Question: I am working on magnific-popup gallery and trying to achieve gallery design as show in image below
So far i managed to make it look like as it is show in image. But it always show image from the first image irrespective of which mage we click in the image gallery.
here is the codepen example <URL>
I am not sure how to fix it so that it can start the sequence from image user click on and also hide left or right arrow it is first or last image in the galler
CODE
'''
<div id="gallery1" class="mfp-hide">
<div class="slide">
<div class="imgg"><img src="http://upload.wikimedia.org/wikipedia/commons/thumb/c/c5/Anthochaera_chrysoptera.jpg/800px-Anthochaera_chrysoptera.jpg" /> </div>
<div class="detailss">
<span class="d-title">This is the caption of the image along with some other information</span>
<span class="d-hr">Download</span>
<span class="d-date">01-01-2014</span>
</div>
</div>
<div class="slide">
<div class="imgg"><img src="http://upload.wikimedia.org/wikipedia/commons/thumb/f/f9/Water_Dolphin.jpg/800px-Water_Dolphin.jpg" /> </div>
<div class="detailss">
<span class="d-title">This is image two</span>
<span class="d-hr">Download</span>
<span class="d-date">02-02-2014</span>
</div>
</div>
<div class="slide">
<div class="imgg"><img src="http://i1232.photobucket.com/albums/ff372/Marcin_Gil/magnific%20example/flower1.jpg" /> </div>
<div class="detailss">
<span class="d-title">This is image three</span>
<span class="d-hr">Download</span>
<span class="d-date">03-03-2014</span>
</div>
</div>
</div>
<a href="#gallery1" class="open-gallery-link">
<img src="http://upload.wikimedia.org/wikipedia/commons/thumb/c/c5/Anthochaera_chrysoptera.jpg/800px-Anthochaera_chrysoptera.jpg" width="172" height="115" />
</a>
<a href="#gallery1" class="open-gallery-link">
<img src="http://upload.wikimedia.org/wikipedia/commons/thumb/f/f9/Water_Dolphin.jpg/800px-Water_Dolphin.jpg" width="172" height="115" />
</a>
<a href="#gallery1" class="open-gallery-link">
<img src="http://i1232.photobucket.com/albums/ff372/Marcin_Gil/magnific%20example/flower1.jpg" width="172" height="115" />
</a>
'''
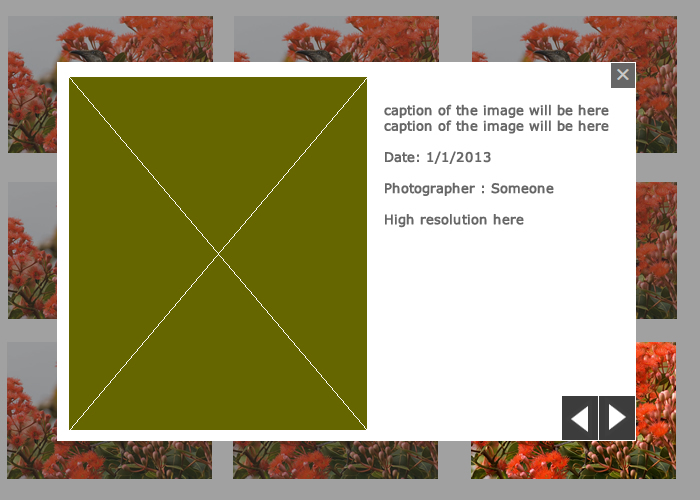
Answer: You have some incorrect code... this is my code:
---
## Live Demo on JSFiddle
---
## Demo 2 - Next/Prev Button
---
'''
<div id='gallery'>
<div class='imgwrapper'>
<img src='http://8pic.ir/images/6s75jpffwom32fhct7q4.jpg' title='' alt=''/>
<span class='date'>15-02-2013</span>
<span class='info'>This is the caption of the image along with some other information</span>
<a href='http://gah-blog.blogspot.com/'>download</a>
</div>
<div class='imgwrapper'>
<img src='http://8pic.ir/images/ypzla17xaqmhjiocih64.jpg' title='' alt=''/>
<span class='date'>10-07-2013</span>
<span class='info'>This is the caption of the image along with some other information</span>
<a href='http://gah-blog.blogspot.com/'>download</a>
</div>
<div class='imgwrapper'>
<img src='http://8pic.ir/images/tuwvju35ajgts0rxzufw.jpg' title='' alt=''/>
<span class='date'>21-10-2013</span>
<span class='info'>This is the caption of the image along with some other information</span>
<a href='http://gah-blog.blogspot.com/'>download</a>
</div>
<div class='imgwrapper'>
<img src='http://8pic.ir/images/usra1shyel8nxudsj8vs.jpg' title='' alt=''/>
<span class='date'>02-02-2014</span>
<span class='info'>This is the caption of the image along with some other information</span>
<a href='http://gah-blog.blogspot.com/'>download</a>
</div>
<div class='imgwrapper'>
<img src='http://8pic.ir/images/vp7wnu7ohpx2i3im6nem.jpg' title='' alt=''/>
<span class='date'>20-05-2014</span>
<span class='info'>This is the caption of the image along with some other information</span>
<a href='http://gah-blog.blogspot.com/'>download</a>
</div>
</div>
<div id="popupbg">
<div id="popup">
<img src='' title='' alt=''/>
<span class='date'></span>
<span class='info'></span>
<a href=''>download</a>
<span class="btn" id="close">Close</span>
</div>
</div>
'''
'''
#gallery{
position:relative;
width:100%;
background:#e7e7e7;
}
.imgwrapper{
position:relative;
width:150px;
height:150px;
display:inline-block;
}
.imgwrapper img{
width:150px;
height:150px;
}
.imgwrapper span,.imgwrapper a{
display:none;
}
#popupbg{
display:none;
position:fixed;
top:0;
left:0;
height:100%;
width:100%;
background:rgba(0,0,0,0.92);
z-index:1000;
}
#popup{
position:relative;
top:5%;
margin:0 auto;
font-size:17px;
width:70%;
height:65%;
background:#fff;
padding:20px;
border:solid 10px #CCCCCC;
}
#popup img{
position:relative;
display:block;
width:95%;
height:200px;
}
#popup span.date,#popup span.info,#popup span#close{
display:block;
}
'''
'''
$(document).ready(function(e) {
$(".imgwrapper").click(function(){
var img=$(' > img', this).attr("src");
var date=$(' > span.date', this).html();
var info=$(' > span.info', this).html();
var a=$(' > a', this).attr("href");
$('#popup img').attr("src",img);
$('#popup span.date').html(date);
$('#popup span.info').html(info);
$('#popup a').attr("href",a);
user_guide()
});
});
function user_guide(){
$("#popupbg").fadeToggle("slow");
}
$(document).ready(function(e) {
$("#close").click(function(){
$("#popupbg").fadeToggle("slow");
});
});
'''